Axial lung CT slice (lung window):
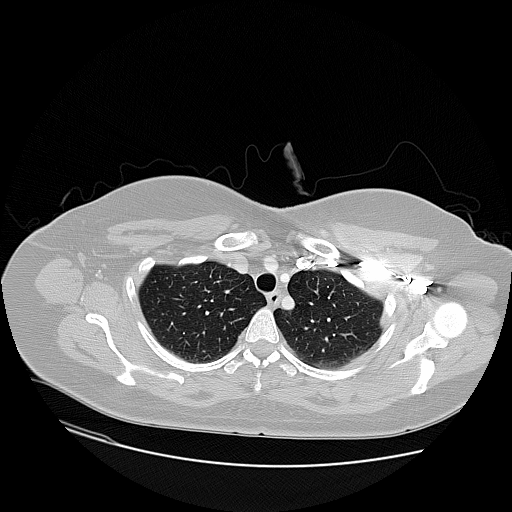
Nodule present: no